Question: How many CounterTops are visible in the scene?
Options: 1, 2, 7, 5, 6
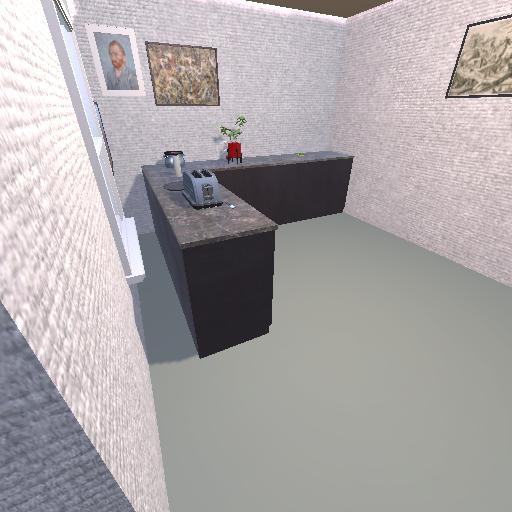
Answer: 1